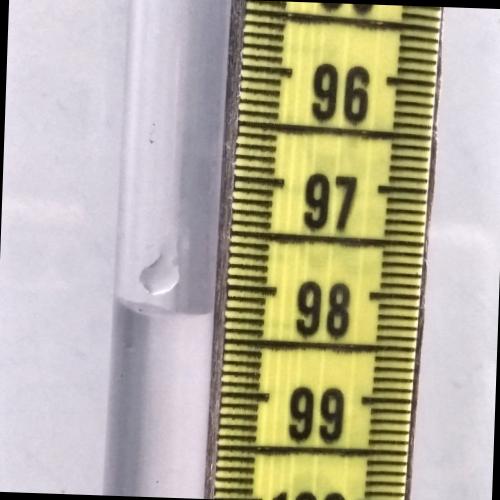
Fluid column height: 98.3 cm